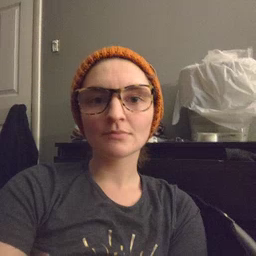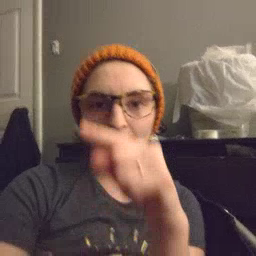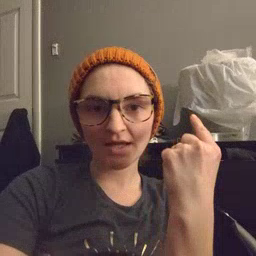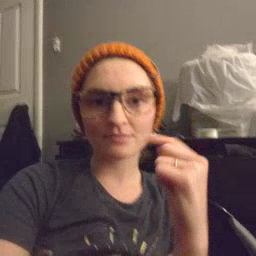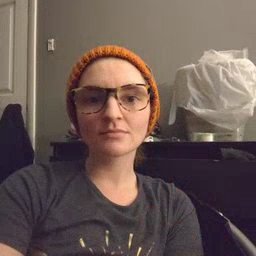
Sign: black